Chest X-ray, PA view. Patient: 48 years old, sex F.
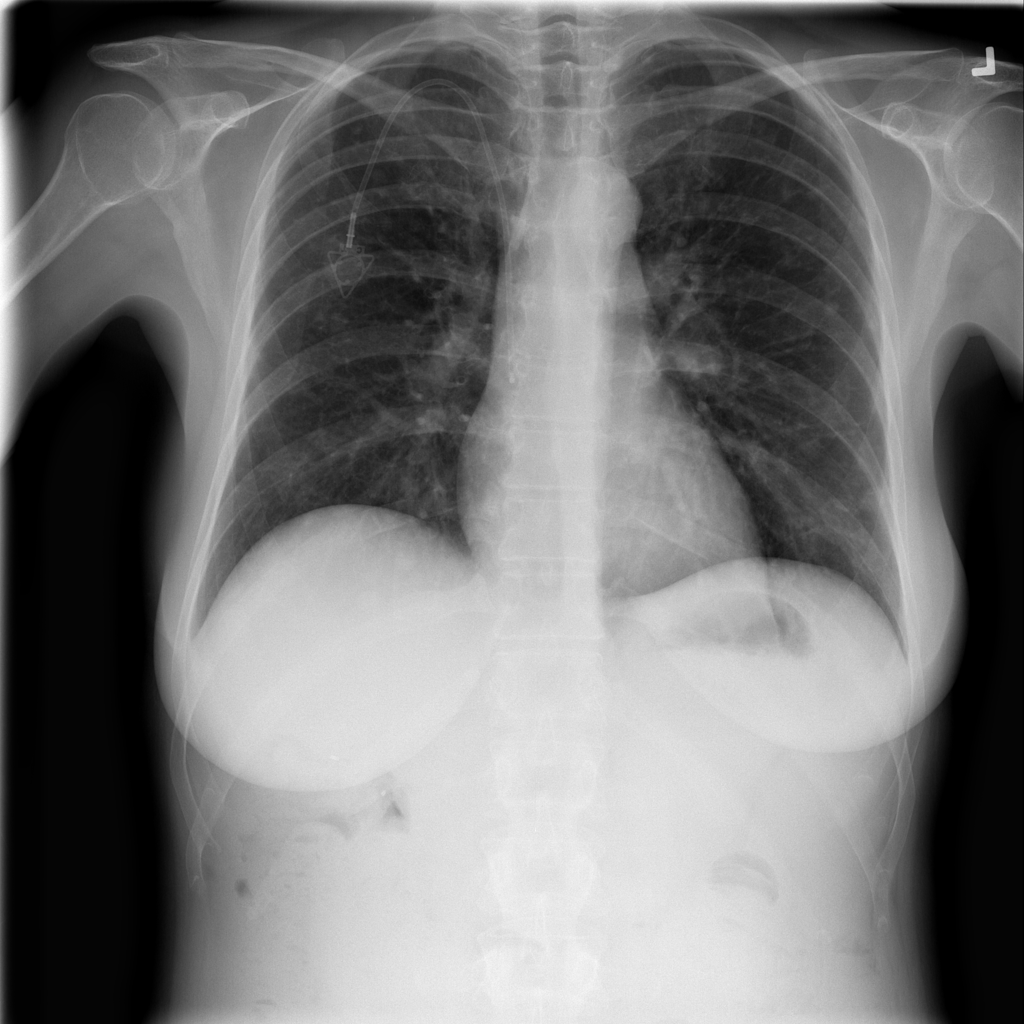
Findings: No Finding